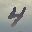
Label: 4